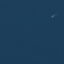
Land use / land cover class: SeaLake